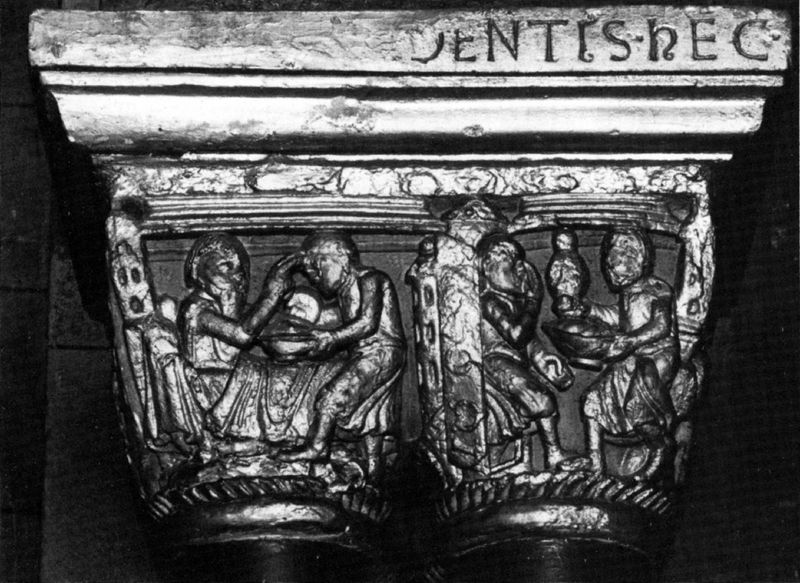
Titel: Onze Lieve Vrouwekerk, Kapitell
Standort: Maastricht (EU - NL)
Schlagwörter: adler, dunkel, kopf, körper, mann, schatten, vogel, weiß, frauen, menschen, hell, hintergrund, licht, marmor, männer, schwarz, szene, säule, säulen, haus, tier, leute, ornament, bart, architektur, diener, mensch, rahmen, schale, schüssel, silber, sockel, stein, gewand, doppelsäule, relief, schrift, bogen, italien, zwei, figuren, inschrift, bett, glänzend, metall, bronze, foto, fotografie, photographie, gefäß, antike, krank, geben, schwarzweiß, text, geschenk, reichen, salbung, mahlzeit, kapitelle, rom, kapitell, photo, verziert, fries, inschrifft, liege, heiligenschein, christus, jesus, antik, griechisch, mittelalter, priester, segnen, segnung, heilige, museum, taufe, szenen, ritual, kapitol, kapitel, geist, waschung, latein, first, pflege, behältnis, speise, sterbebett, ottonisch, würfelkapitell, gaben, weihen, christuns, karolingisch, bekreuzigen, spätantike, dentis, hec, dtis, rec